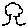
Label: tree